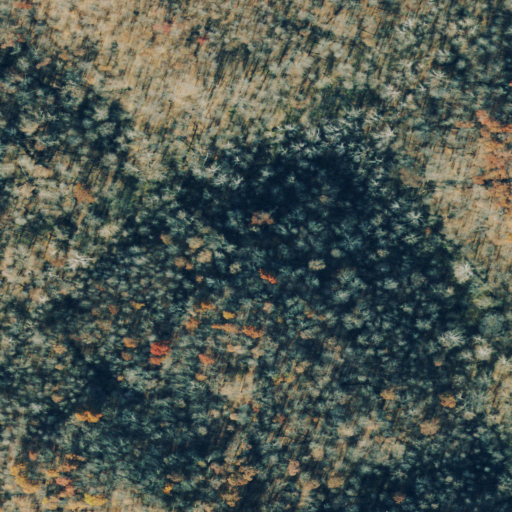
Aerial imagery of valley in Ohio named McCoy Hollow containing only deciduous forest